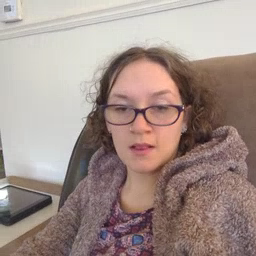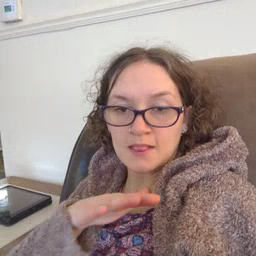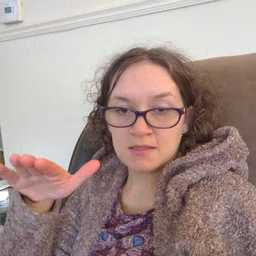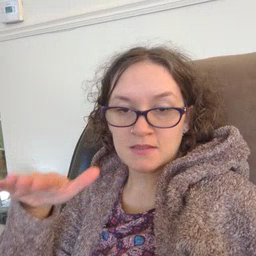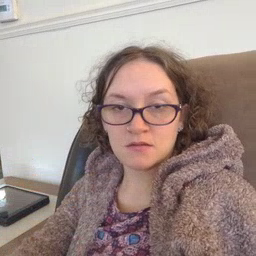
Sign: clean